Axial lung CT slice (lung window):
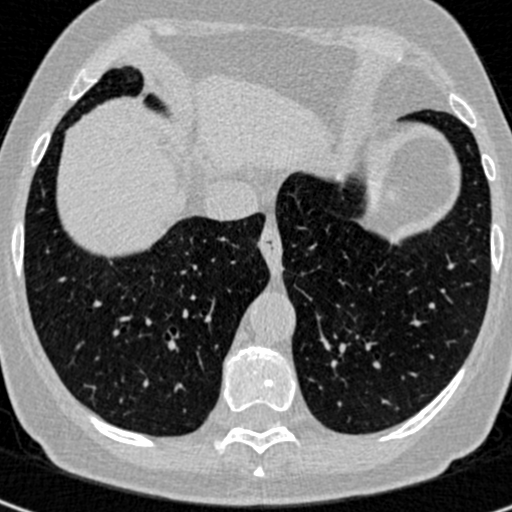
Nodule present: no